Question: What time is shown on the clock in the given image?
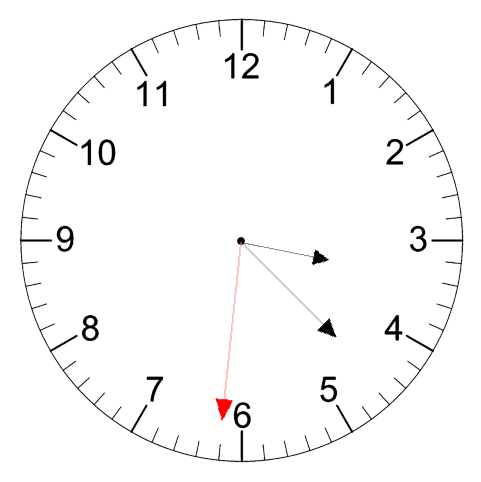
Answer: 03:22:31